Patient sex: M
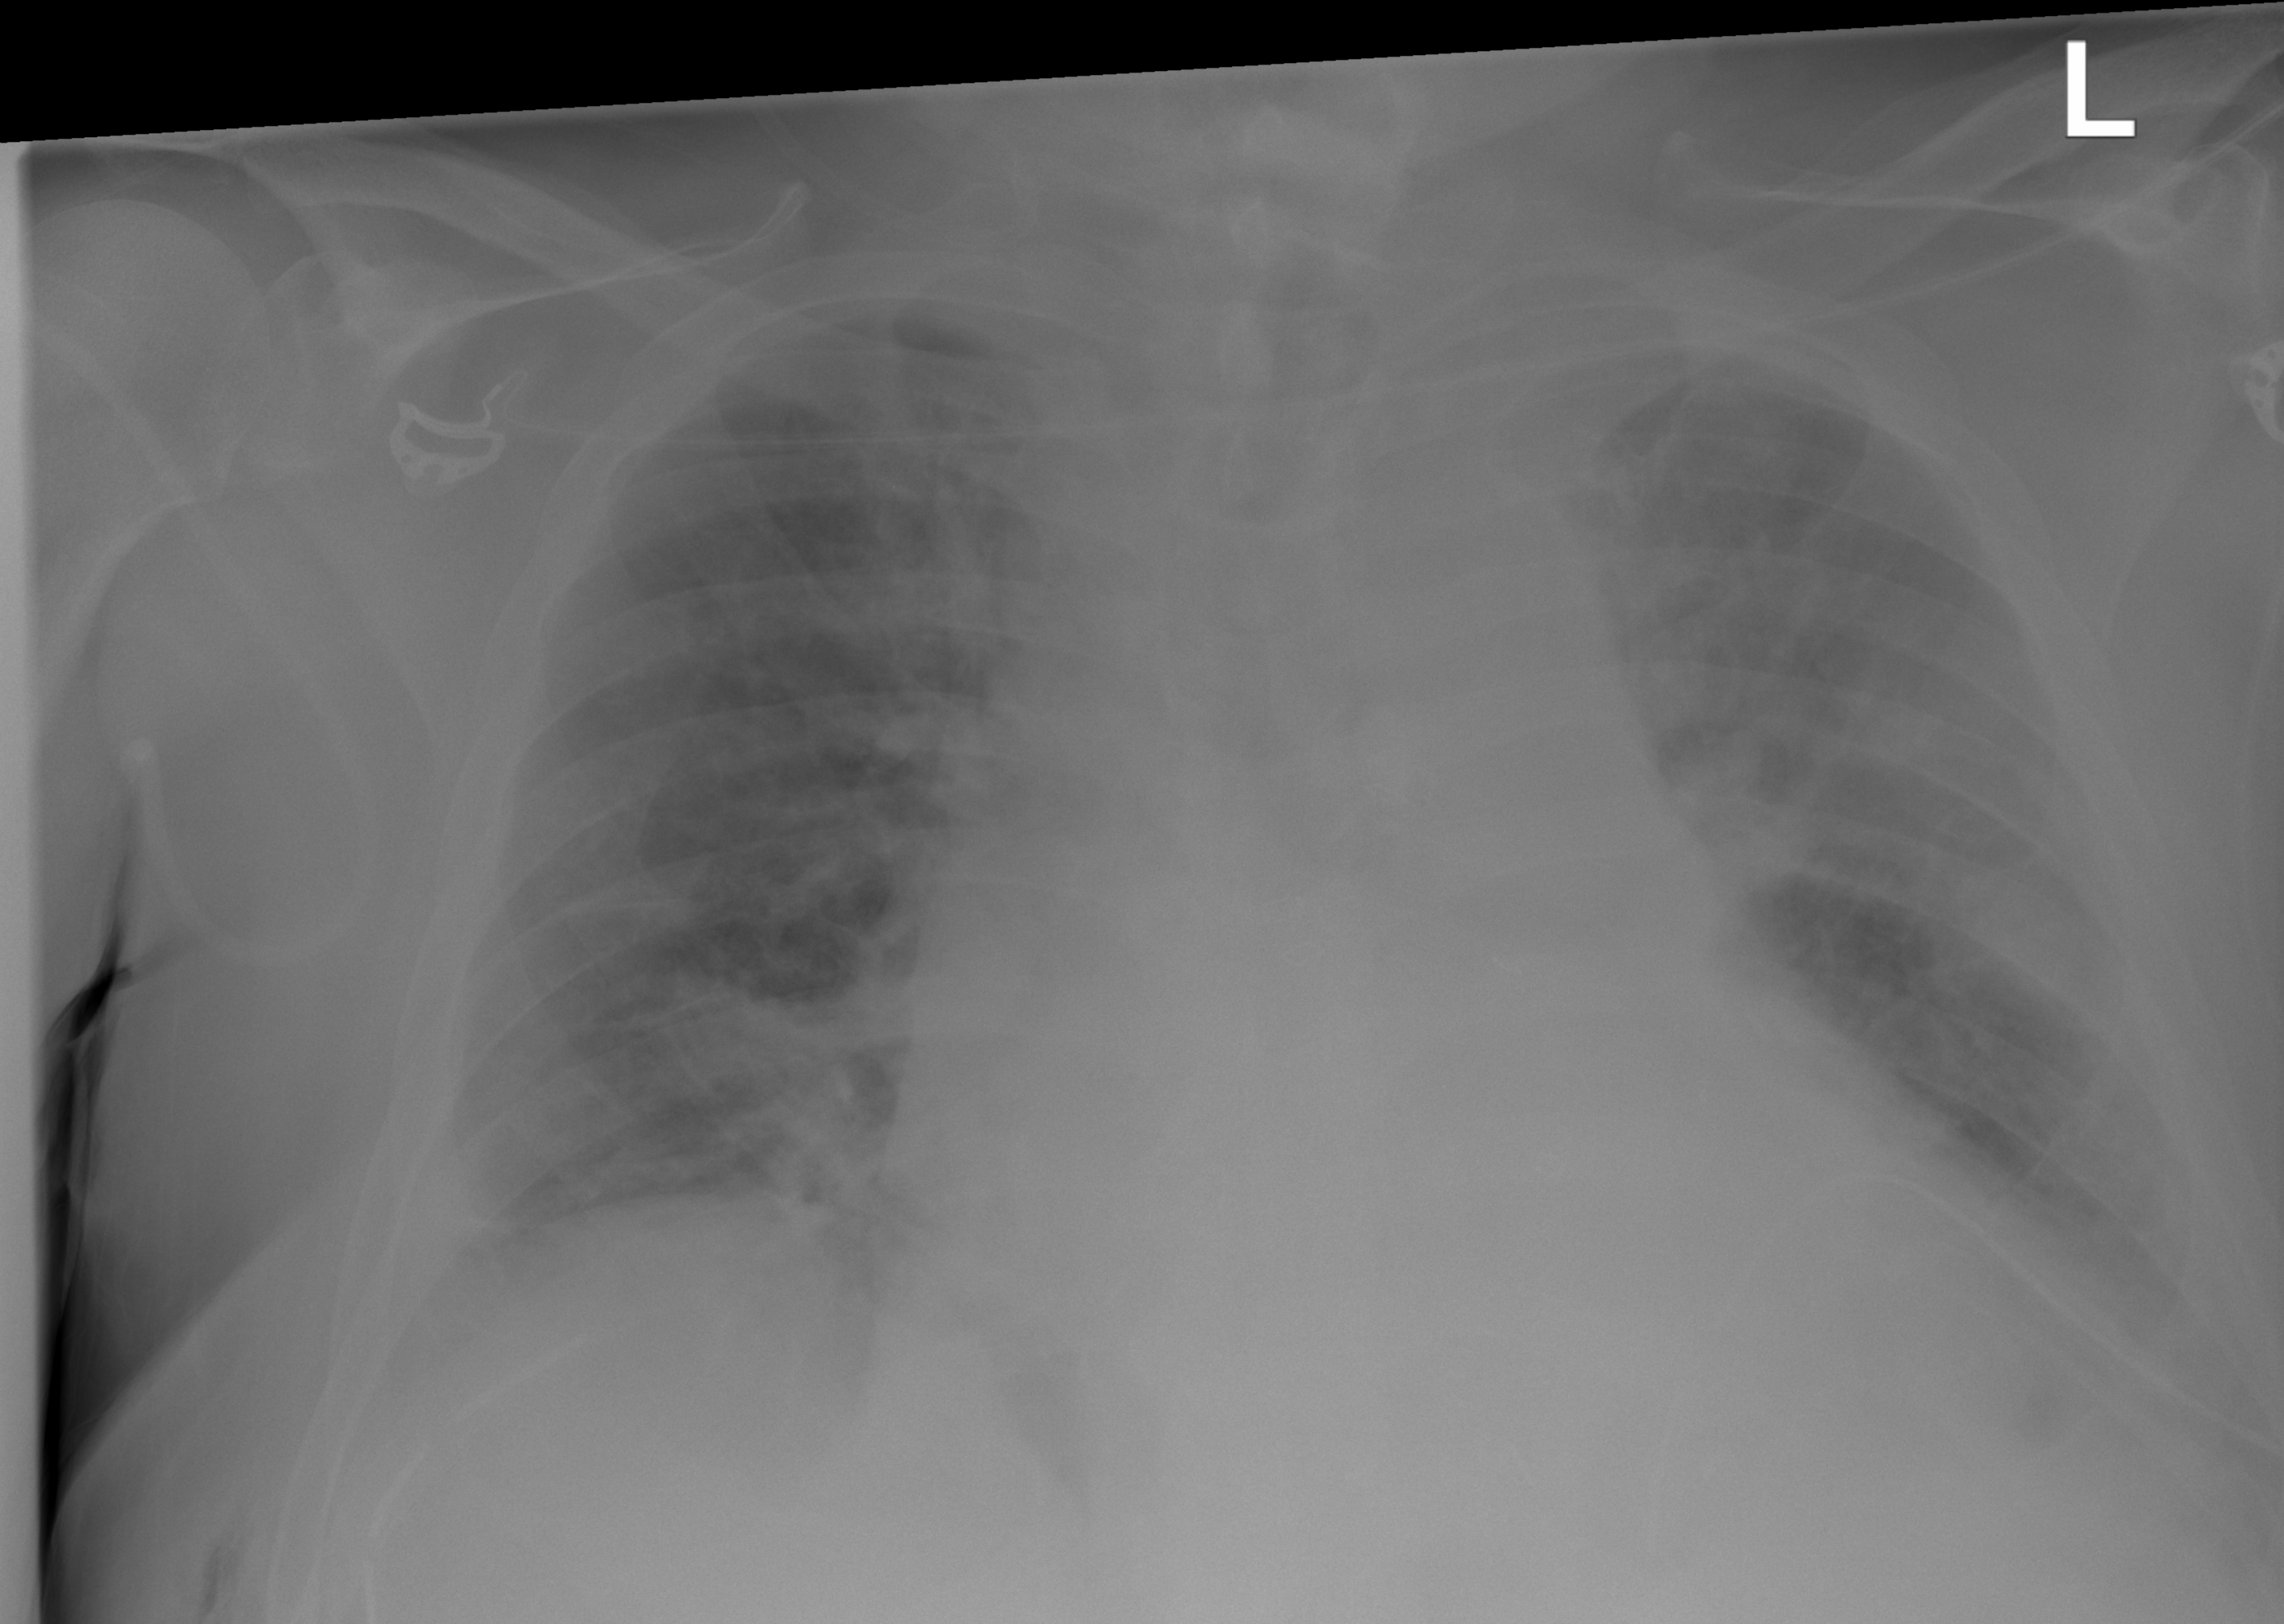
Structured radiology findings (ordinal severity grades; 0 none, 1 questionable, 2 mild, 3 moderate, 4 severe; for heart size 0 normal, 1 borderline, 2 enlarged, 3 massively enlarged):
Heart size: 2
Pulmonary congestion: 2
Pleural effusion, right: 2
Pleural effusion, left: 2
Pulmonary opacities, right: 2
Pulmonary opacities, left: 2
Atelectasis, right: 2
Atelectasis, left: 2